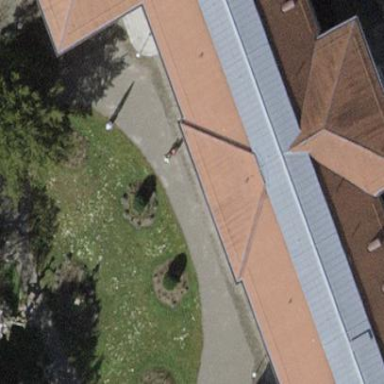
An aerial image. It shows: Hipped roof on residential building.